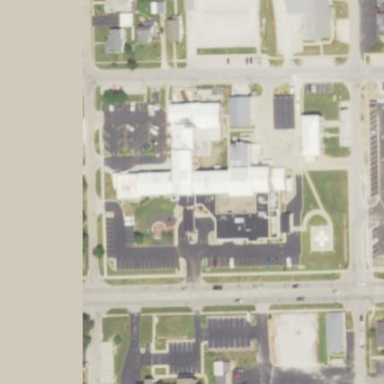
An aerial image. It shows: Healthcare facility classified as hospital.